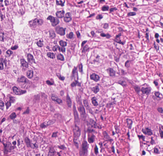
Tumor epithelial tissue: yes
Tumor-associated stroma tissue: yes
Normal tissue: no